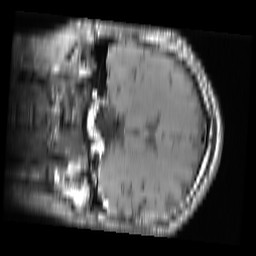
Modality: T1w
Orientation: coronal
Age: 28
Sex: male
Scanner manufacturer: ge
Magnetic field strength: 3 T
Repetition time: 0.662 s
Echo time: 0.01526 s